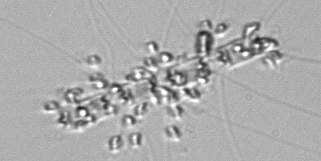
Label: Chaetoceros_didymus_TAG_external_flagellate